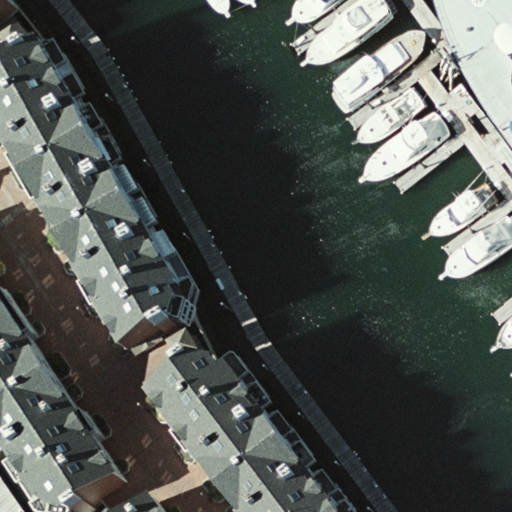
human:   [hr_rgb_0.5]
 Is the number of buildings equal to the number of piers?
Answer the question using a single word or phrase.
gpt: no

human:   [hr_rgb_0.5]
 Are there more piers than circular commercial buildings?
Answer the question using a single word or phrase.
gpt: yes

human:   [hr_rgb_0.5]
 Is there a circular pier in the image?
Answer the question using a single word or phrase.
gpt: no

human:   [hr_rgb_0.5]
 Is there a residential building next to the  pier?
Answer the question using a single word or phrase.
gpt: yes

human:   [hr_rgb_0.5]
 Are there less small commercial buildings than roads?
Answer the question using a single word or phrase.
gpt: yes

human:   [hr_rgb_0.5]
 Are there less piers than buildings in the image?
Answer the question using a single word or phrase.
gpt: yes

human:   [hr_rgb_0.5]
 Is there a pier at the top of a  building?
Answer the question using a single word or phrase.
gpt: yes

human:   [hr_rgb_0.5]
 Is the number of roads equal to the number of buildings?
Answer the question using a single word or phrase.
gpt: no

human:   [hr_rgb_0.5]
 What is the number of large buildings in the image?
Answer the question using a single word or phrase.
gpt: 2

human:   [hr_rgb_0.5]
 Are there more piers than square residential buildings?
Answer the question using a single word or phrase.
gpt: yes

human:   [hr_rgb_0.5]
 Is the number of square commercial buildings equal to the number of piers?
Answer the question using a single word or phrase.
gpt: no

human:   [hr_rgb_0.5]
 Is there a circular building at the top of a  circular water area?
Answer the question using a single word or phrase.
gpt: no

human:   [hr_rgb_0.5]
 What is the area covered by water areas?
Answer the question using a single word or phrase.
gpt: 0m2

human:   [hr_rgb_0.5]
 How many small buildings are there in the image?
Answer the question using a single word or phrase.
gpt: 4

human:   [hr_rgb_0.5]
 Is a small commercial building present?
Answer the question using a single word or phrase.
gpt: no

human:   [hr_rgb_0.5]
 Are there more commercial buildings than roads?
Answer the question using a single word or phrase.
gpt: no

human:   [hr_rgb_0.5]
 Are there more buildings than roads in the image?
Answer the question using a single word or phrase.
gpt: yes

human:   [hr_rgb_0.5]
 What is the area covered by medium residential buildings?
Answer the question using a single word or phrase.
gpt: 0m2

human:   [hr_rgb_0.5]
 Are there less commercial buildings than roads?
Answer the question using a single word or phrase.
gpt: yes

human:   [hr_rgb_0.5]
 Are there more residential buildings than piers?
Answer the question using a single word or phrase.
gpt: yes

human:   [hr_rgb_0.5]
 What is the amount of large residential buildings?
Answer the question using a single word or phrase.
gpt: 2

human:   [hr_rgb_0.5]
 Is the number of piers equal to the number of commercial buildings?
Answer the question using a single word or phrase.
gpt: no

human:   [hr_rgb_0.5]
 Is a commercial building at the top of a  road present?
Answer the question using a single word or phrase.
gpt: no

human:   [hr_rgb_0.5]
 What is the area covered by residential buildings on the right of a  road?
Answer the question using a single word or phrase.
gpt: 1935m2

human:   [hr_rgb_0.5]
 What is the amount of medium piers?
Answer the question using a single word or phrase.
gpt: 0

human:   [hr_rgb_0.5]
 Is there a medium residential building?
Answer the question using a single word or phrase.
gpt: no

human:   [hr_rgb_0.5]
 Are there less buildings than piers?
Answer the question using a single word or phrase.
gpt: no

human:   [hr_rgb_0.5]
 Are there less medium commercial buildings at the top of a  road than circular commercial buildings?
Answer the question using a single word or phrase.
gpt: no

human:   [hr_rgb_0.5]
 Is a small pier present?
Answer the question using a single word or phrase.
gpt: no

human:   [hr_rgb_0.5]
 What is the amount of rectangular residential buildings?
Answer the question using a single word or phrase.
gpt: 5

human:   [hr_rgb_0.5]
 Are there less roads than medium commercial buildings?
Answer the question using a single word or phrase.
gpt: no

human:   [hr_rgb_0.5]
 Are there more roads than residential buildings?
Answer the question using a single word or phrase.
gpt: no

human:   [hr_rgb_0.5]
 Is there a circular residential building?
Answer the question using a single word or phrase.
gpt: no

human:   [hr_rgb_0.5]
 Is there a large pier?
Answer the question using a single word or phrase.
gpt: yes

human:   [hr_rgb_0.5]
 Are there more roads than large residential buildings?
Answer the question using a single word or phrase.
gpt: no

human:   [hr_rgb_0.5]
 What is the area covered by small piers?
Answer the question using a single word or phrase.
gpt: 0m2